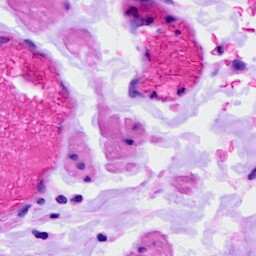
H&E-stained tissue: Ovarian